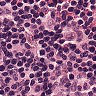
Metastatic tissue present: no